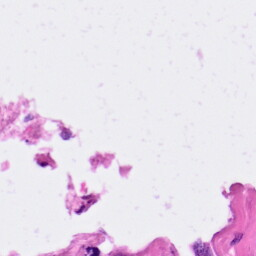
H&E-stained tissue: Pancreatic